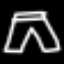
Label: pants